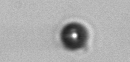
Label: bead